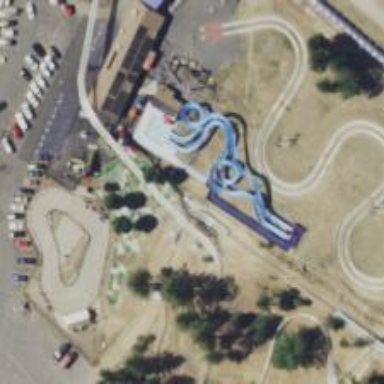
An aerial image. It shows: Water slide attraction.